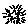
Label: star